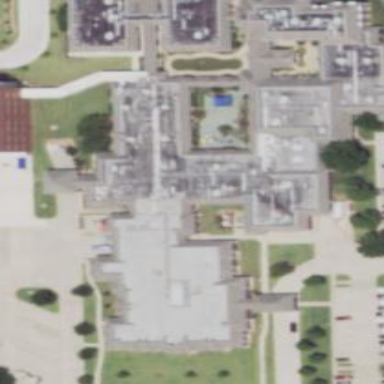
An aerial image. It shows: Hospital building with flat roof.